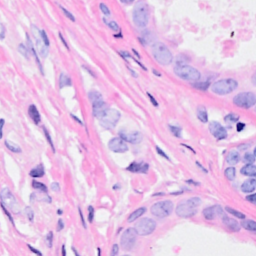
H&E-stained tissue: Breast